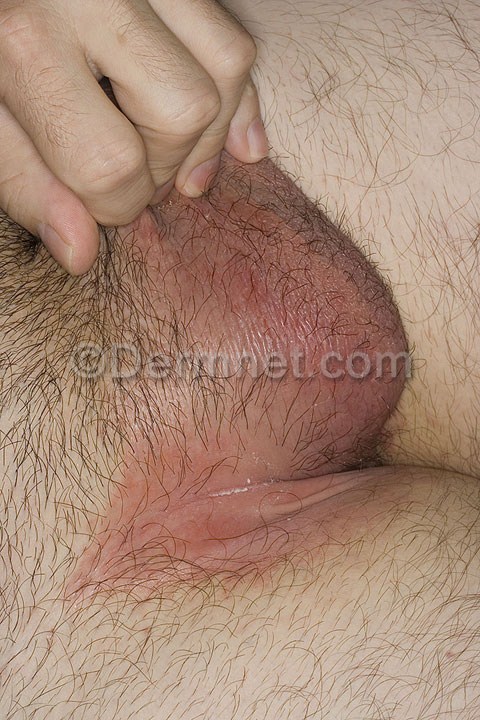
Disease: Tinea Ringworm Candidiasis and other Fungal Infections